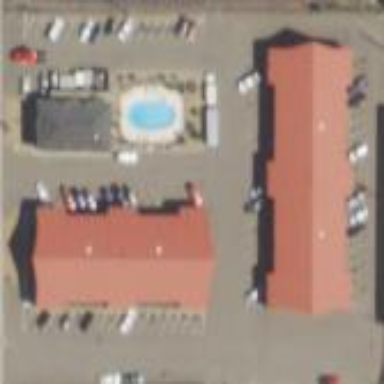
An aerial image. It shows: Motel.